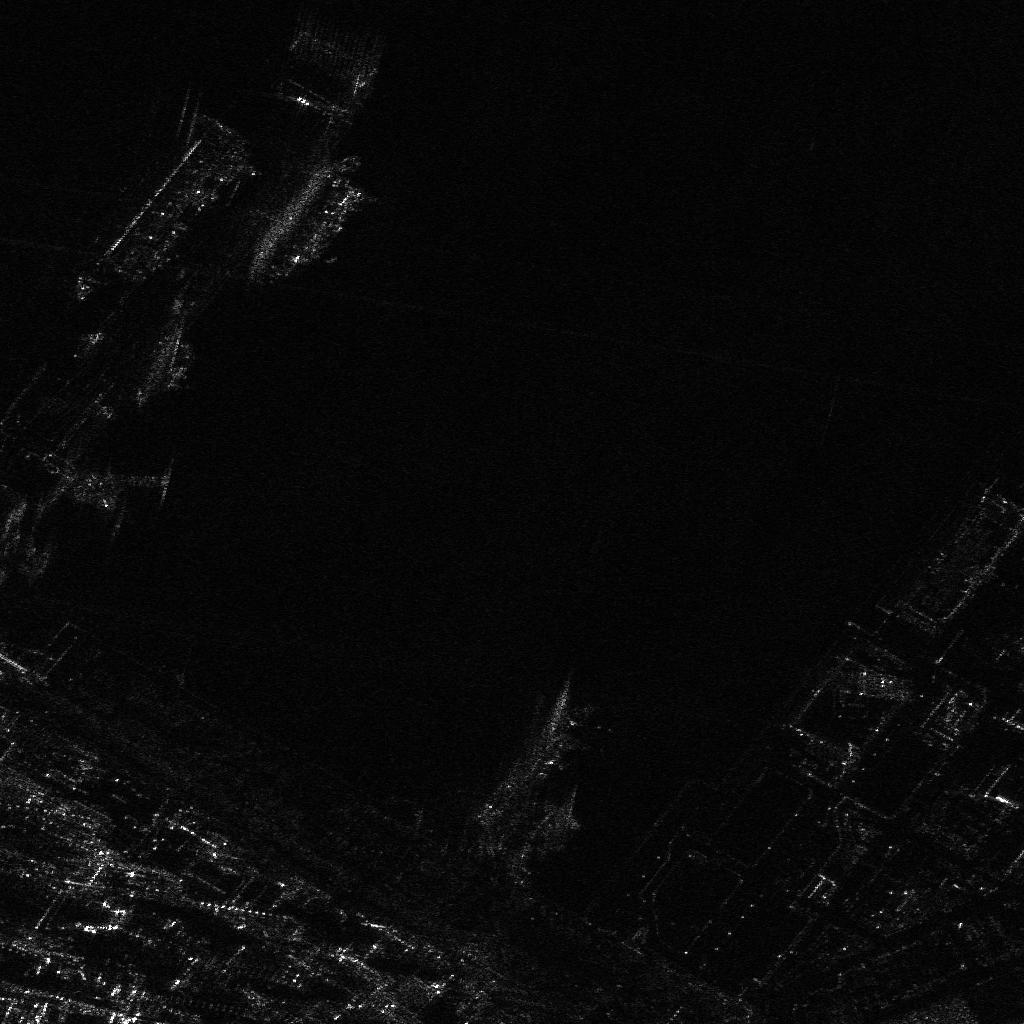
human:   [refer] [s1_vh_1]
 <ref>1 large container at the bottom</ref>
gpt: <box>[[49, 67, 53, 83, 35]]</box>